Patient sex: F
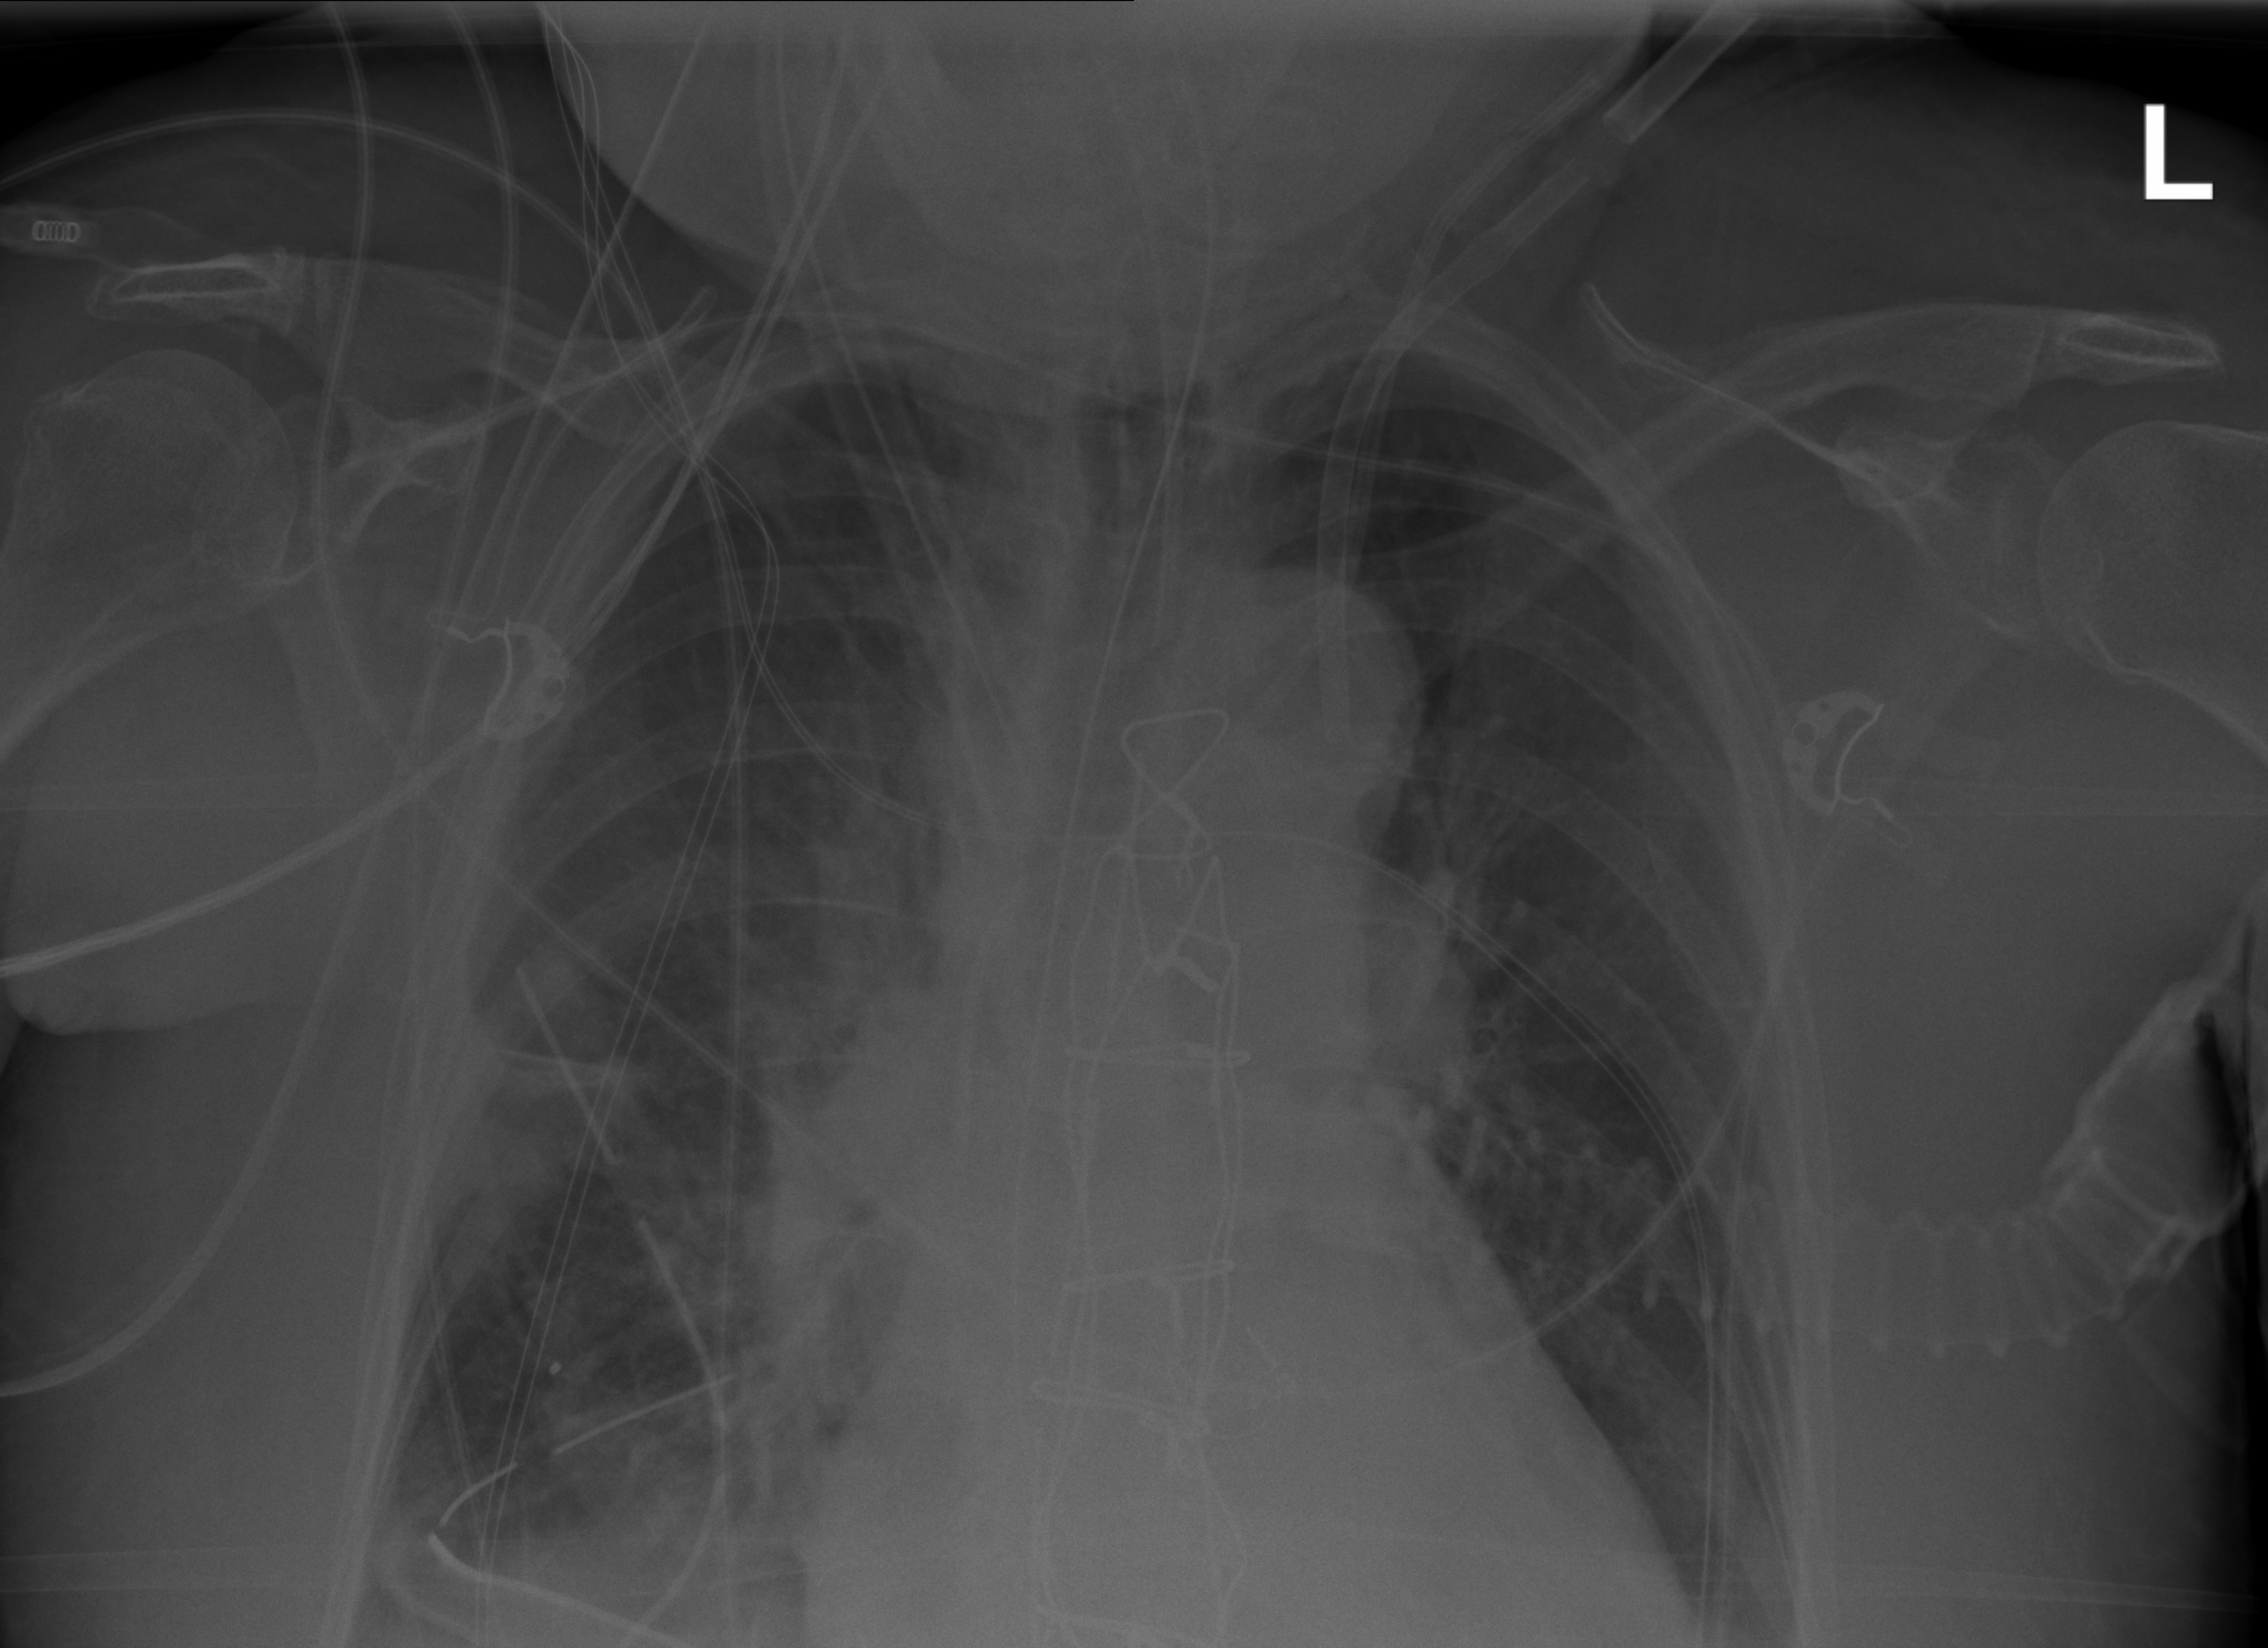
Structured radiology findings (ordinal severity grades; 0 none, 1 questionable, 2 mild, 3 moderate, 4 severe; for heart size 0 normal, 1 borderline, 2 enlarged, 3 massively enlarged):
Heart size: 2
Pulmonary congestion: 2
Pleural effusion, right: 0
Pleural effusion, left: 0
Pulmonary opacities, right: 2
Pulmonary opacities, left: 2
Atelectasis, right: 2
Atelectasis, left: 0